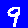
Digit: 9